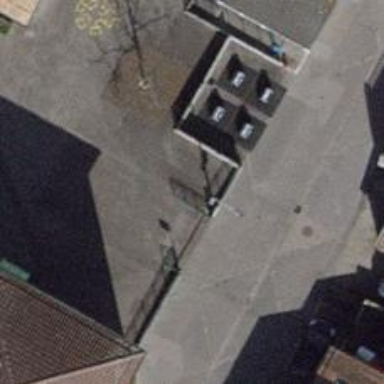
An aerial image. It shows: Bicycle repair station is available.